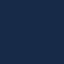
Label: SeaLake